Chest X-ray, AP view. Patient: 58 years old, sex M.
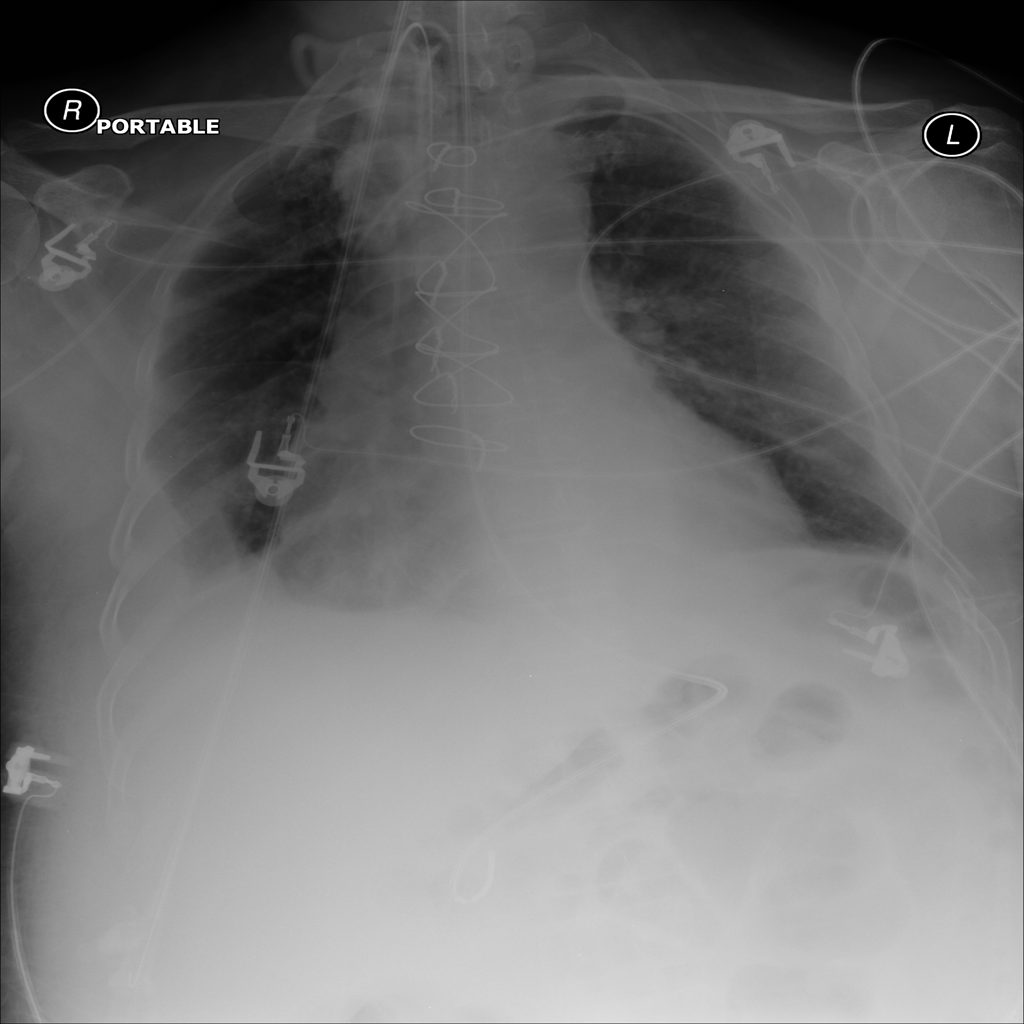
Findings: No Finding